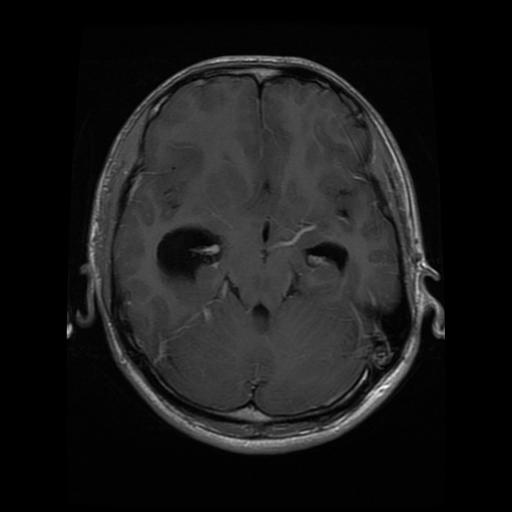
Label: glioma